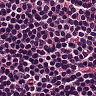
Metastatic tissue present: no